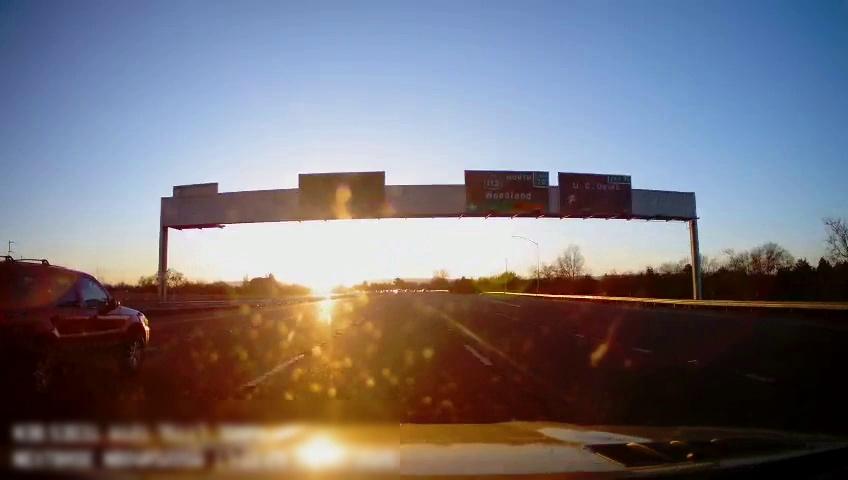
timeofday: Day
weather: Sunny
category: Drivable Space
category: Vehicles | SUV
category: Lanes | Alternate Lane
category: Lanes | Alternate Lane
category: Lanes | Current Lane
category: Lanes | Current Lane
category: Lanes | Alternate Lane
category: Lanes | Alternate Lane
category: Lanes | Alternate Lane
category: Traffic | Signs
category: Traffic | Signs
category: Traffic | Signs